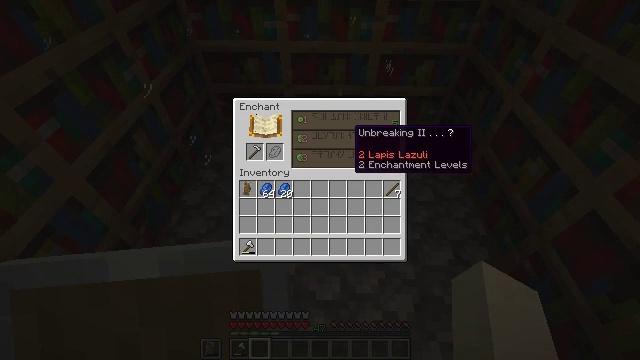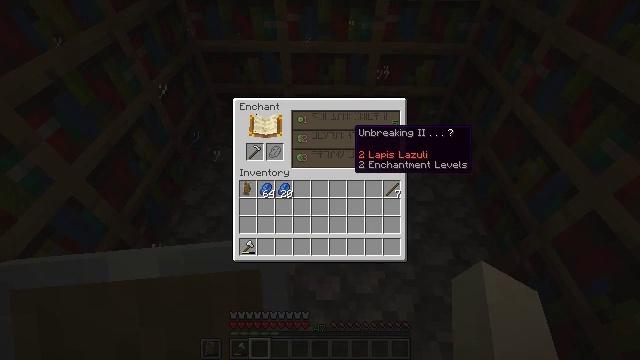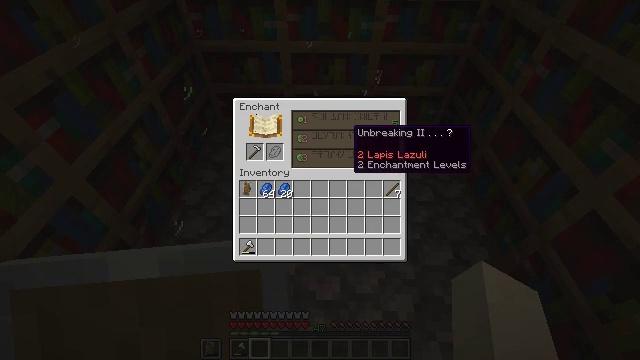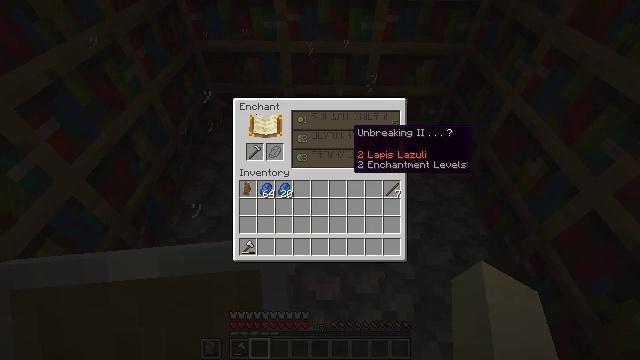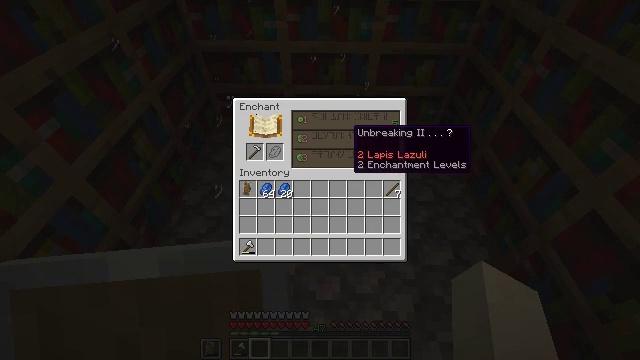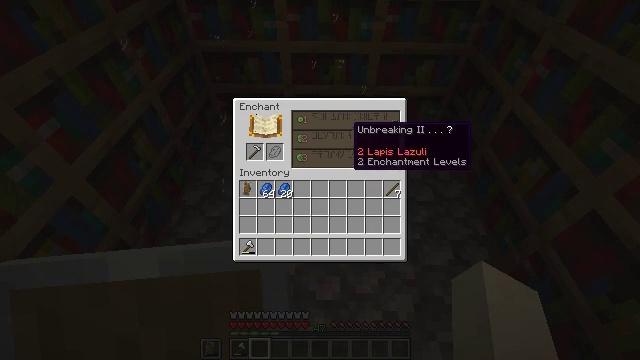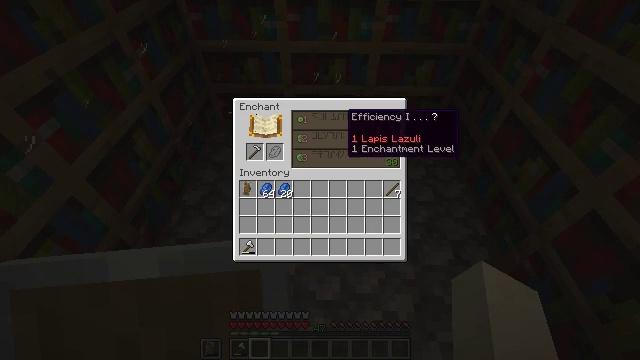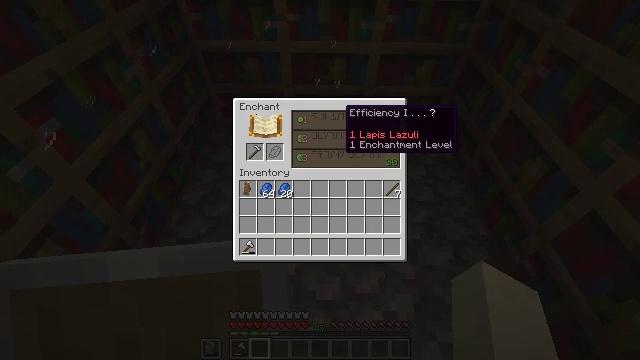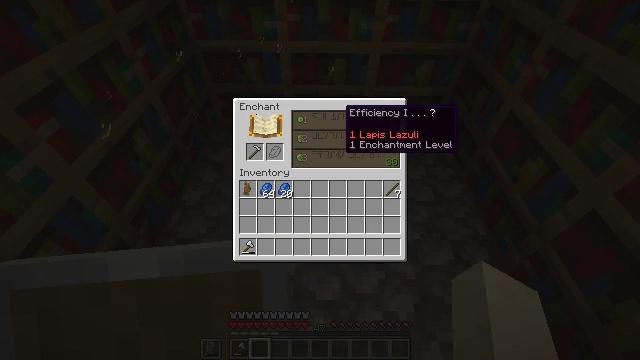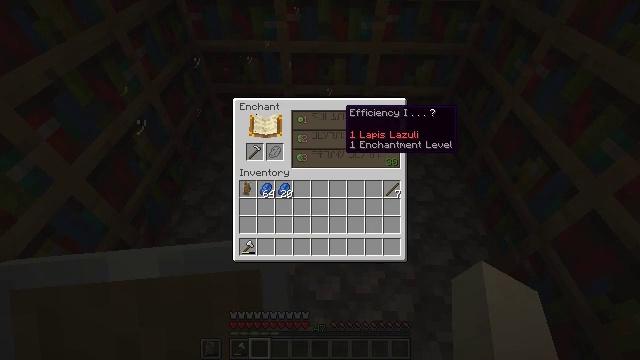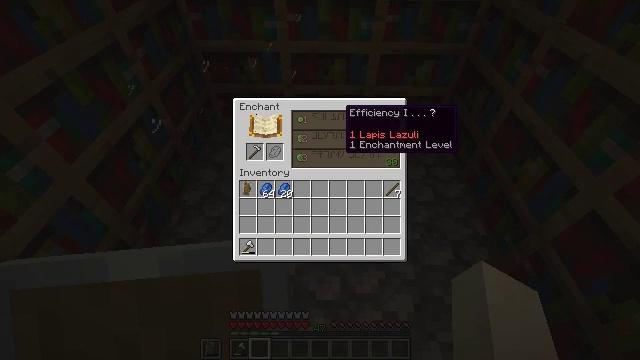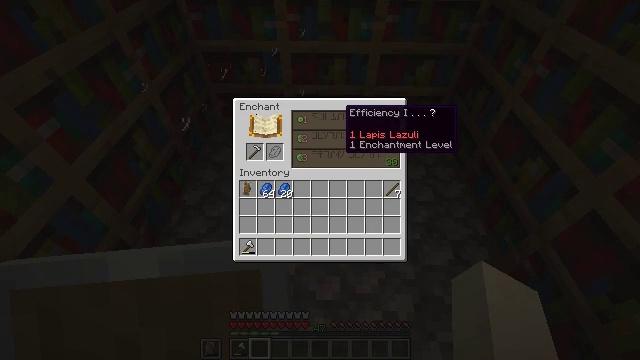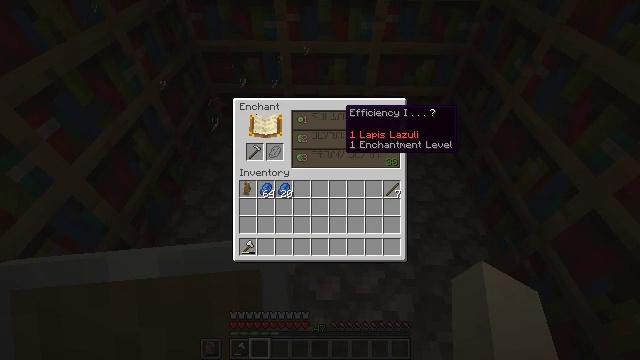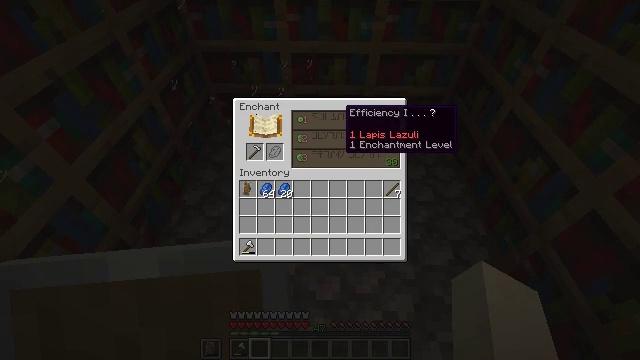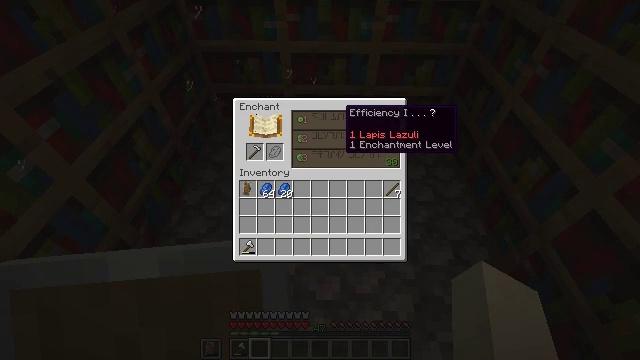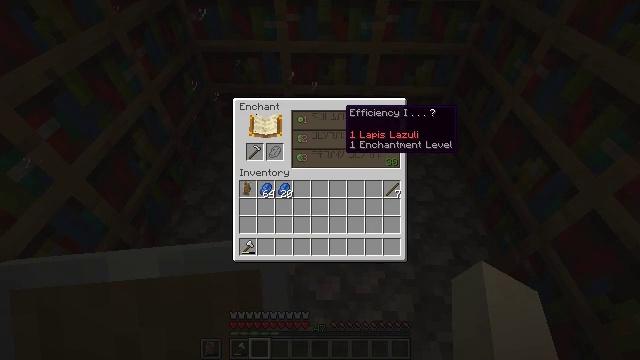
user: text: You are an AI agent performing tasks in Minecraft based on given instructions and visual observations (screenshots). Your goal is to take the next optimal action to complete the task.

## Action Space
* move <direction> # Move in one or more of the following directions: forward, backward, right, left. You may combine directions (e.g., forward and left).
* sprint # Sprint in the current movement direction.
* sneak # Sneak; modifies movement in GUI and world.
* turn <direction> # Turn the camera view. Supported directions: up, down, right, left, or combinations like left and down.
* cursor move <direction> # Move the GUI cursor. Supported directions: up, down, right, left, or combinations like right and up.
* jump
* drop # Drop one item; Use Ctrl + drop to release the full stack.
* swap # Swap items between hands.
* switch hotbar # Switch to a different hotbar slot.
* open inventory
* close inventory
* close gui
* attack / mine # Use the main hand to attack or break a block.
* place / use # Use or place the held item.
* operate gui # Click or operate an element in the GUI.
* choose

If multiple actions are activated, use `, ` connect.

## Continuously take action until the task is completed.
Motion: motion action
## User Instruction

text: Break the pumpkin to collect it.
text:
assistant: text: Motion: no_op
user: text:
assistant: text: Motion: no_op
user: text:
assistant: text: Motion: no_op
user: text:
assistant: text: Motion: no_op
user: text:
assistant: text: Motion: no_op
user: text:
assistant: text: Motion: cursor move up
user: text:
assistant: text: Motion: no_op
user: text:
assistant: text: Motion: no_op
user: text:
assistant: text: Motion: no_op
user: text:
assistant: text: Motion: no_op
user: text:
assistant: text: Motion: no_op
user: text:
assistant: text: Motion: no_op
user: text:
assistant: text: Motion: no_op
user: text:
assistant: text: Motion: no_op
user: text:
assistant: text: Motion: no_op
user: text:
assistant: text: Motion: no_op
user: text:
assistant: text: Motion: no_op
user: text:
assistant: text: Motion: no_op
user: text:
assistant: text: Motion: no_op
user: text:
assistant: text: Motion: no_op
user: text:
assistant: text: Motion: cursor move left and down
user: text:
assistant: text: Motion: cursor move left and down
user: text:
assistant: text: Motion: no_op
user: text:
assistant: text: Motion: no_op
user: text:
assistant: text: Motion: cursor move down
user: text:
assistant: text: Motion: no_op
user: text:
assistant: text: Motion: no_op
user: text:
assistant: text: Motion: no_op
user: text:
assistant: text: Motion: no_op
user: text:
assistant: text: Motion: no_op